Field crop: maize
Growth stage: 2
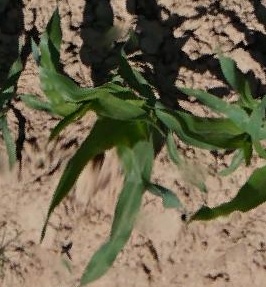
Species: maize